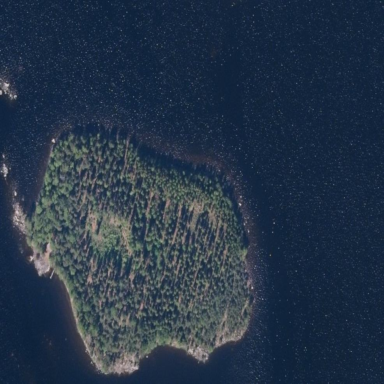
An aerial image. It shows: Islet.